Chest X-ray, PA view. Patient: 37 years old, sex M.
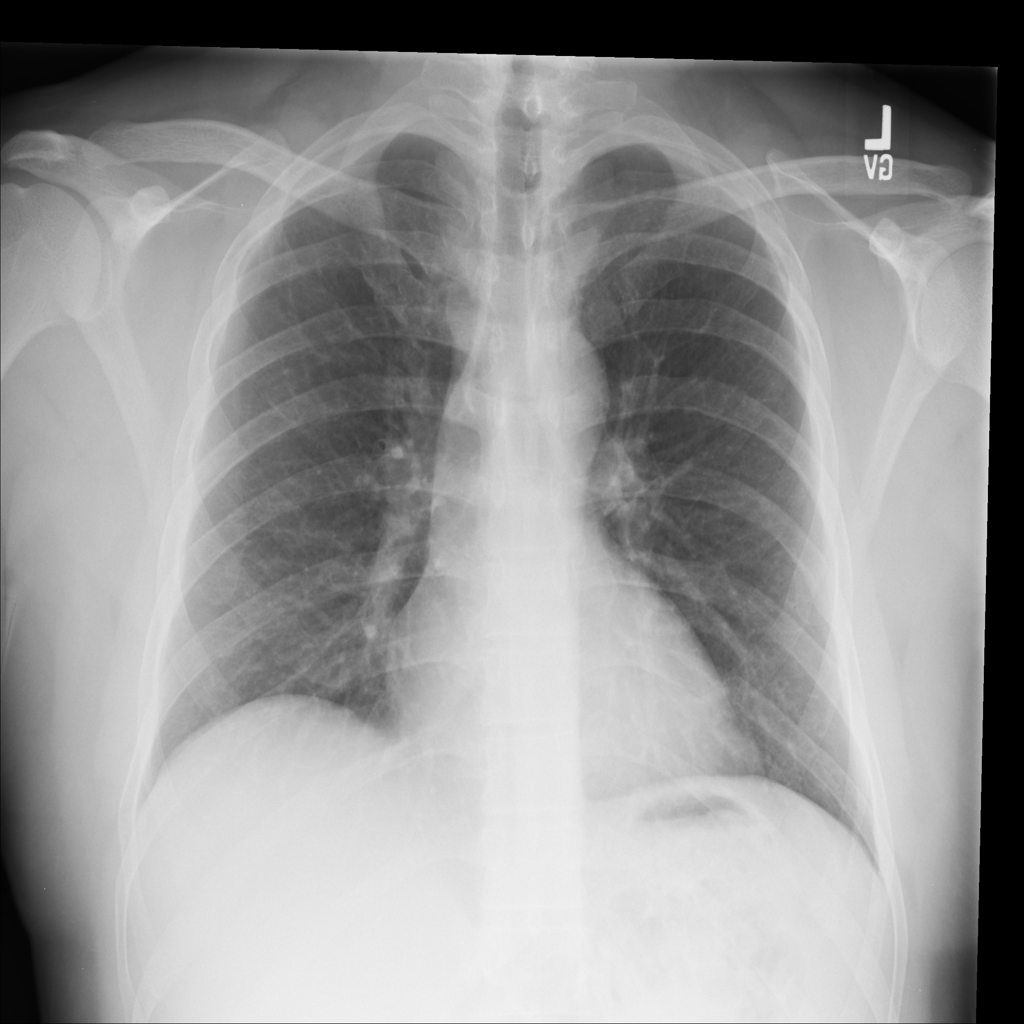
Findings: No Finding